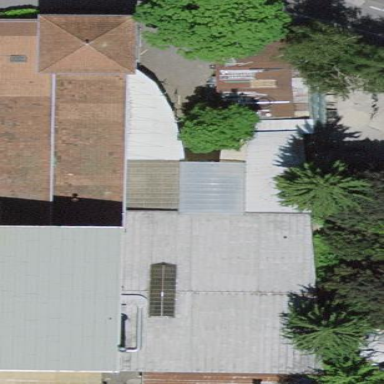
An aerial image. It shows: View of roof of building.